Field crop: maize
Growth stage: 1
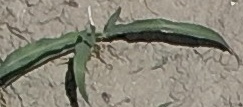
Species: sorghum